Field crop: maize
Growth stage: 1
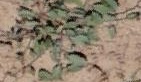
Species: convolvulus